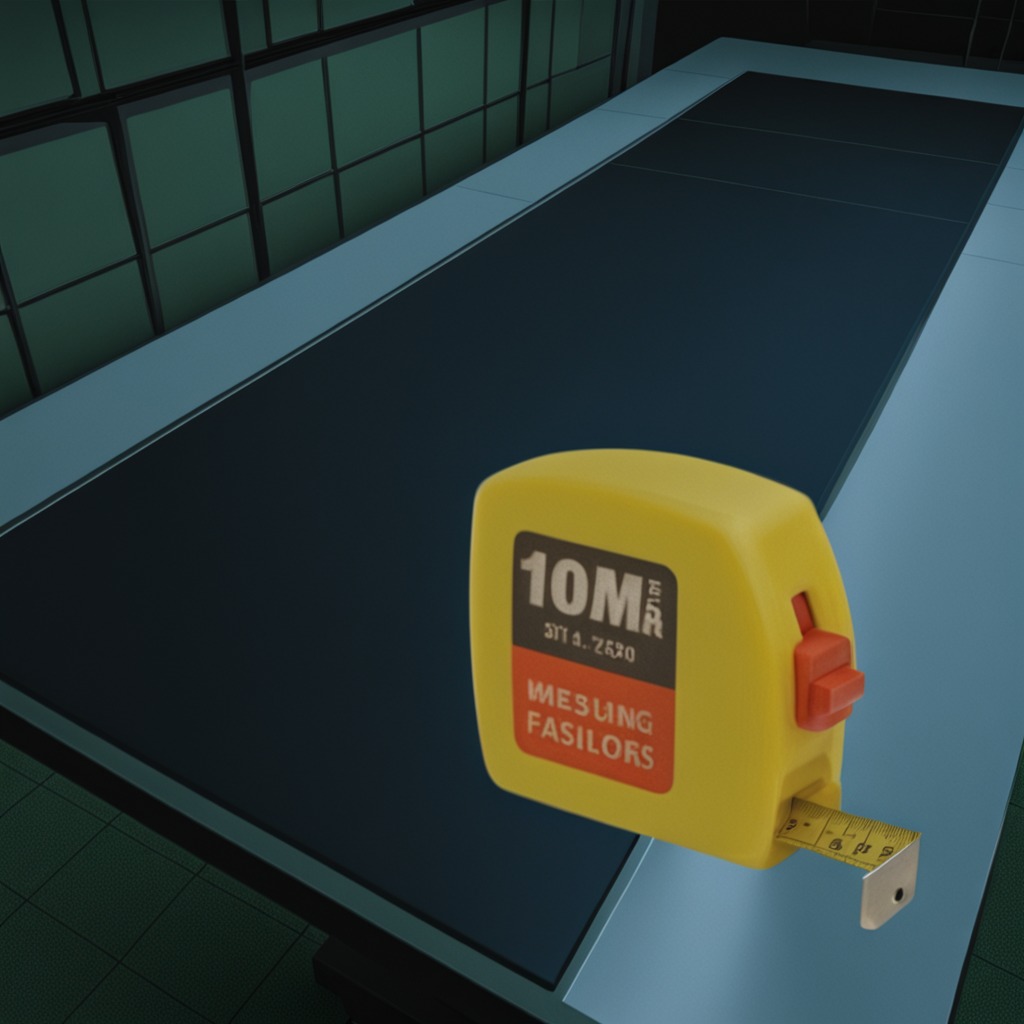
A measuring tape is lying on the table.